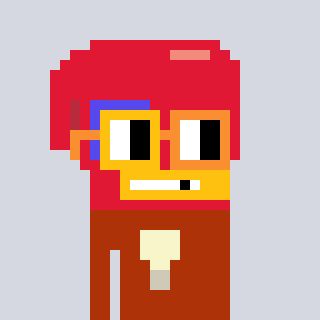
a pixel art character with square yellow and orange glasses, a boxing glove-shaped head and a hotbrown-colored body on a cool background